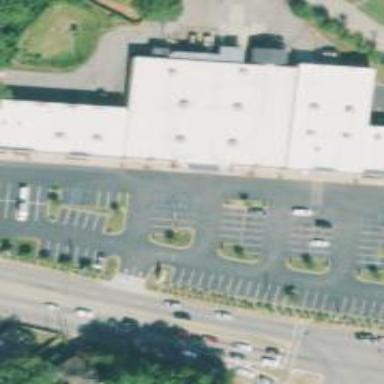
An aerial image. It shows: Retail building.